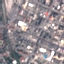
Land use / land cover: Industrial